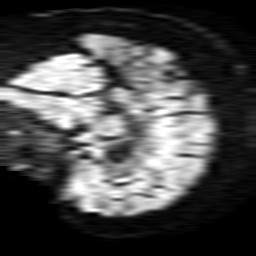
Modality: TRACE
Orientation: sagittal
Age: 49
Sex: female
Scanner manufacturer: philips
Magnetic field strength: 1.5 T
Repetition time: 3.54 s
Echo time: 0.09411 s